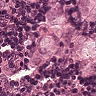
Metastatic tissue present: yes